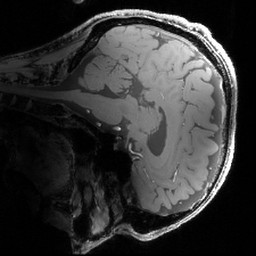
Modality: MP2RAGE
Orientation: sagittal
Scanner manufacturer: siemens
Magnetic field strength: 6.98 T
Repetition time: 4.75 s
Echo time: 0.00277 s